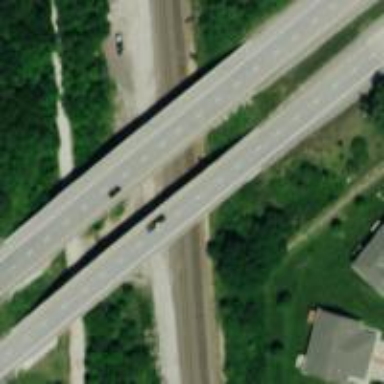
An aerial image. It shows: Primary highway bridge.